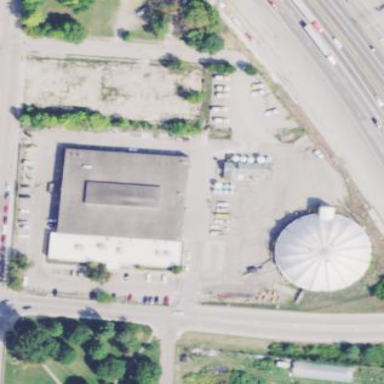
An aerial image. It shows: Industrial building.